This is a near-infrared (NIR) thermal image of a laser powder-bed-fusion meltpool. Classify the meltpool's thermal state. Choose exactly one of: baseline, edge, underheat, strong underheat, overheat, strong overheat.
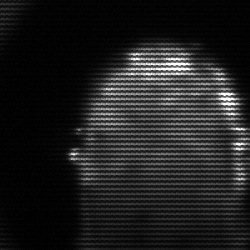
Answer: baseline